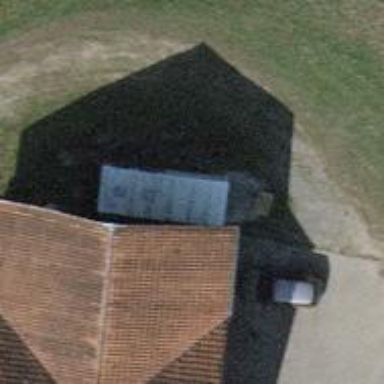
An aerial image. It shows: Farm shop.